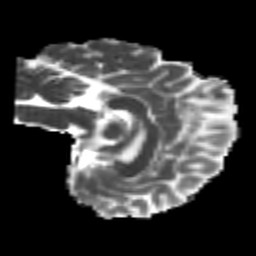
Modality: MD
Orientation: sagittal
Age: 22
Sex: female
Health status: healthy
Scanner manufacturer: philips
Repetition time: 7.475 s
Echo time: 0.08753 s